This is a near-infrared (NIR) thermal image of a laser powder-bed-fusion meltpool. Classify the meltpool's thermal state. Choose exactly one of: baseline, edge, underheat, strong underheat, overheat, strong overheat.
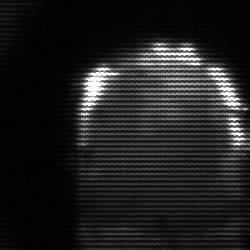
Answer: baseline